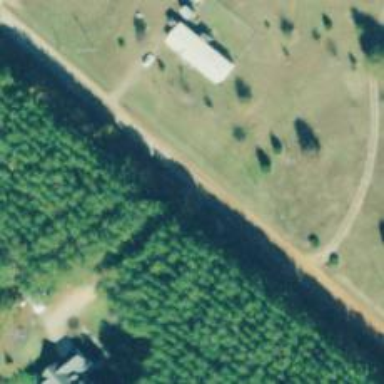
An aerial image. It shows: Driveway leading to service road.